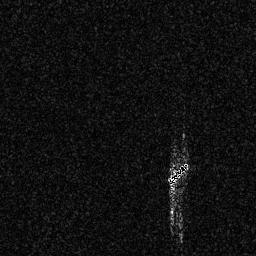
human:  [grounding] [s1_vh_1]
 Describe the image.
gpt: In the satellite image, there is  <ref>1 small ship </ref> <box>[[64, 62, 73, 71, 0]]</box> located at center.